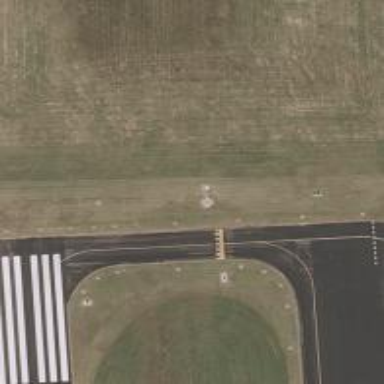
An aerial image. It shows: View of taxiway at the airport.